Question:
I need to create a responsive page using bootstrap by position a div at the centre of a page as like in the below mentioned layout.
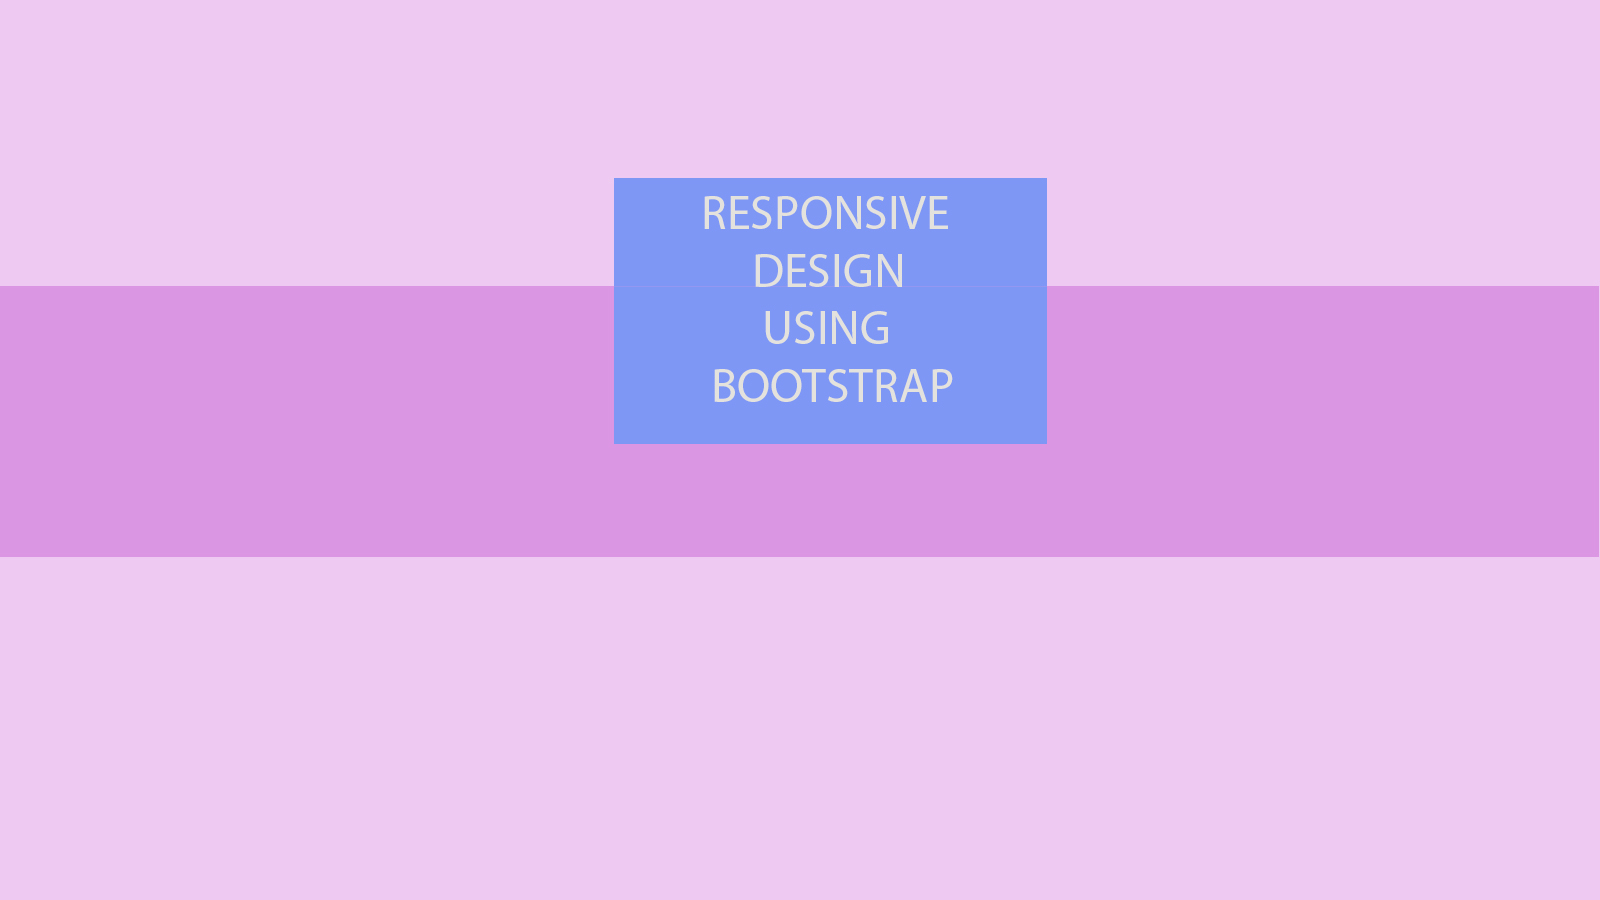
Answer: Update for Bootstrap 5
Simpler vertical grid alignement with flex-box
'''
@import url('https://cdnjs.cloudflare.com/ajax/libs/bootstrap/5.0.1/css/bootstrap.min.css');
html,
body {
height: 100%
}
'''
'''
<div class="h-100 d-flex align-items-center justify-content-center">
<div style="background:red">
TEXT
</div>
</div>
'''
Solution for Bootstrap 4
Simpler vertical grid alignement with flex-box
'''
@import url('https://maxcdn.bootstrapcdn.com/bootstrap/4.0.0-alpha.6/css/bootstrap.min.css');
html,
body {
height: 100%
}
'''
'''
<div class="h-100 d-flex align-items-center justify-content-center">
<div style="background:red">
TEXT
</div>
</div>
'''
Solution for Bootstrap 3
'''
@import url('http://getbootstrap.com/dist/css/bootstrap.css');
html, body, .container-table {
height: 100%;
}
.container-table {
display: table;
}
.vertical-center-row {
display: table-cell;
vertical-align: middle;
}
'''
'''
<script src="http://cdnjs.cloudflare.com/ajax/libs/twitter-bootstrap/2.1.0/bootstrap.min.js"></script>
<div class="container container-table">
<div class="row vertical-center-row">
<div class="text-center col-md-4 col-md-offset-4" style="background:red">TEXT</div>
</div>
</div>
'''
It's a simple example of a horizontally and vertically div centered in all screen sizes.